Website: lowes
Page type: address-validator
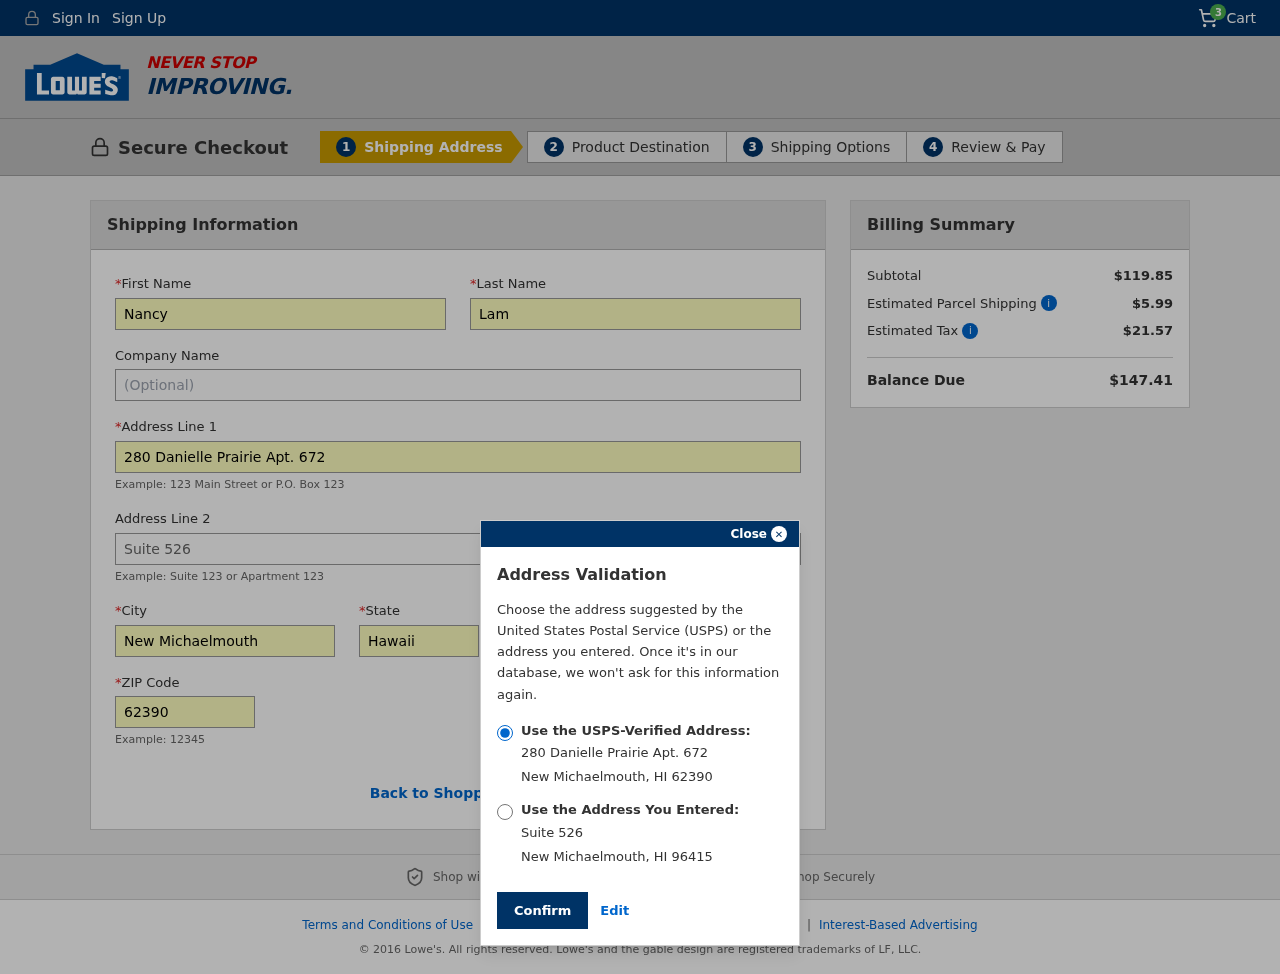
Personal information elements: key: PII_CITY
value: New Michaelmouth
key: PII_FIRSTNAME
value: Nancy
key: PII_LASTNAME
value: Lam
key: PII_POSTCODE
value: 62390
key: PII_POSTCODE2
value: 96415
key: PII_STATE
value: Hawaii
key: PII_STATE_ABBR
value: HI
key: PII_STREET
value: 280 Danielle Prairie Apt. 672
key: PII_STREET2
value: Suite 526
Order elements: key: ORDER_NUM_ITEMS
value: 3
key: ORDER_SUBTOTAL
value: $119.85
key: ORDER_SHIPPING_COST
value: $5.99
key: ORDER_TAX
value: $21.57
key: ORDER_TOTAL
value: $147.41